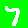
Digit: 7